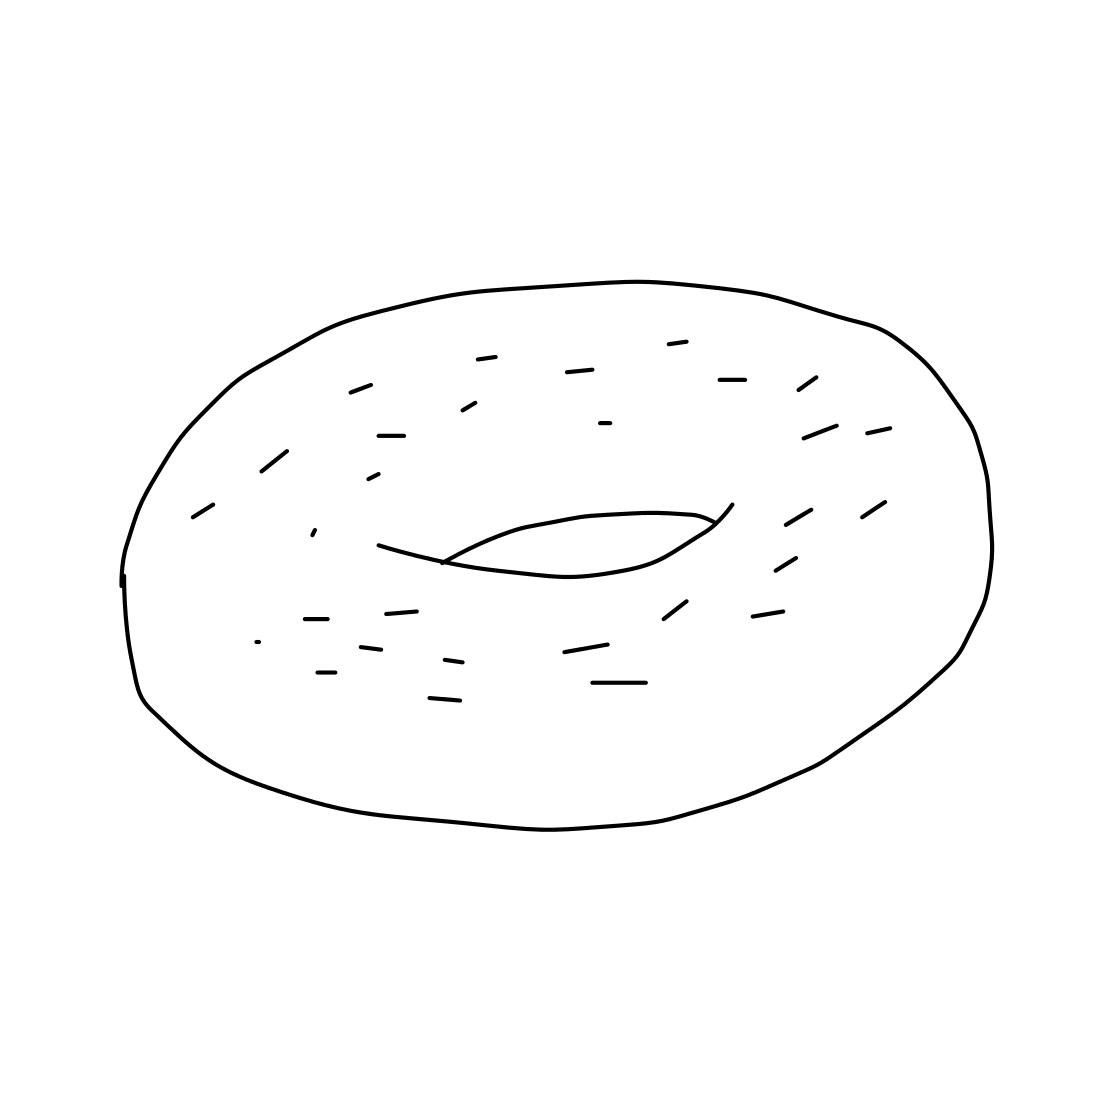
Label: donut